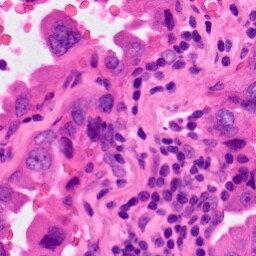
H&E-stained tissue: Lung